Question: >
<URL>
Getting data from a JTextField/Area (from Java Application) returns the data of class . passing this data to of isn't evaluating it, instead printing as such because it is a string. How to make evaluate this data and return output.
e.g.)
'(println (eval (.getText text-field) ))'
This prints instead of
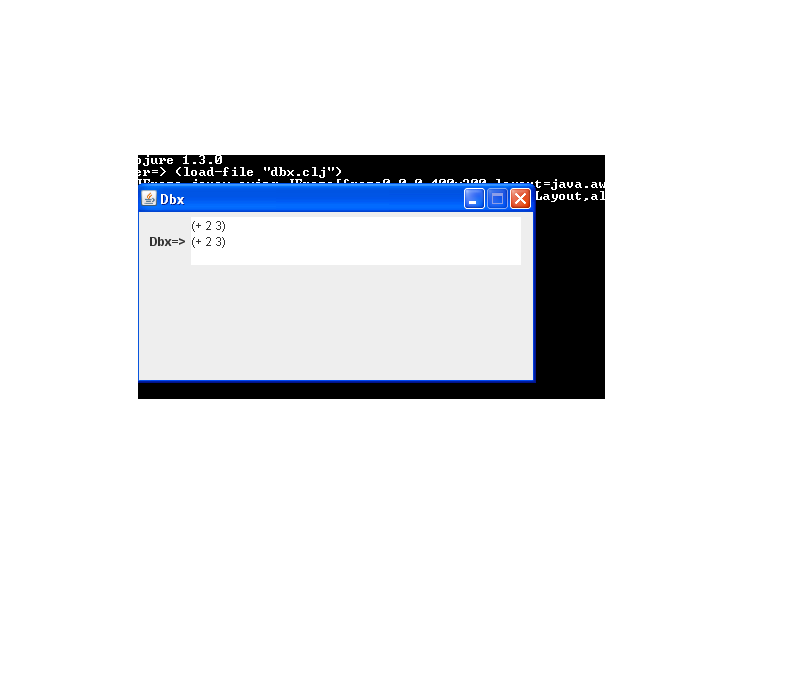
Answer: You need to convert the string to a Clojure data structure before it can be eval'd, since <URL> expects a valid form data structure as per the docs:
'''
(doc eval)
-------------------------
clojure.core/eval
([form])
Evaluates the form data structure (not text!) and returns the result.
'''
The easiest way of doing this is to use <URL> on your String, e.g.
'''
(eval (read-string "(+ 2 7)"))
=> 9
'''